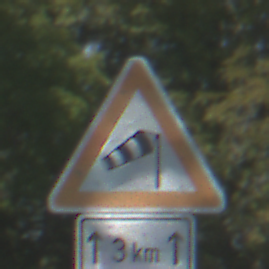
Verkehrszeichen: SeitenwindVonRechts
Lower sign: LaengeEinerStrecke2
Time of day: Midday
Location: Outdoor (Nature)
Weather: Clear
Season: NotSpecified
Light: Natural